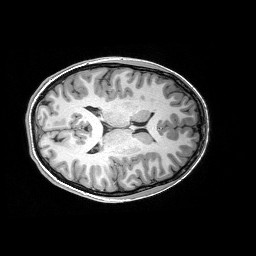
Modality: T1w
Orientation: axial
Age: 16
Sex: female
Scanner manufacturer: siemens
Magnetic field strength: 3 T
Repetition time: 2.53 s
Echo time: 0.00297 s